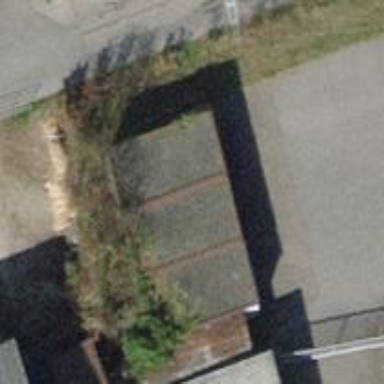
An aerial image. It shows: Group of garages.